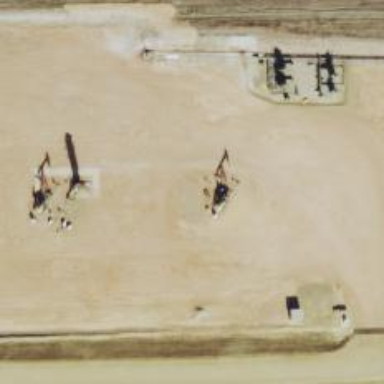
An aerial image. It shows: Petroleum well that is man-made.